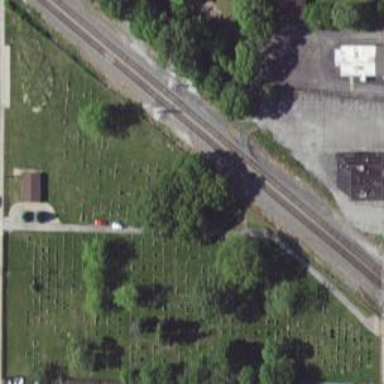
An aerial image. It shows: Cemetery.